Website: lowes
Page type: customer-info-address
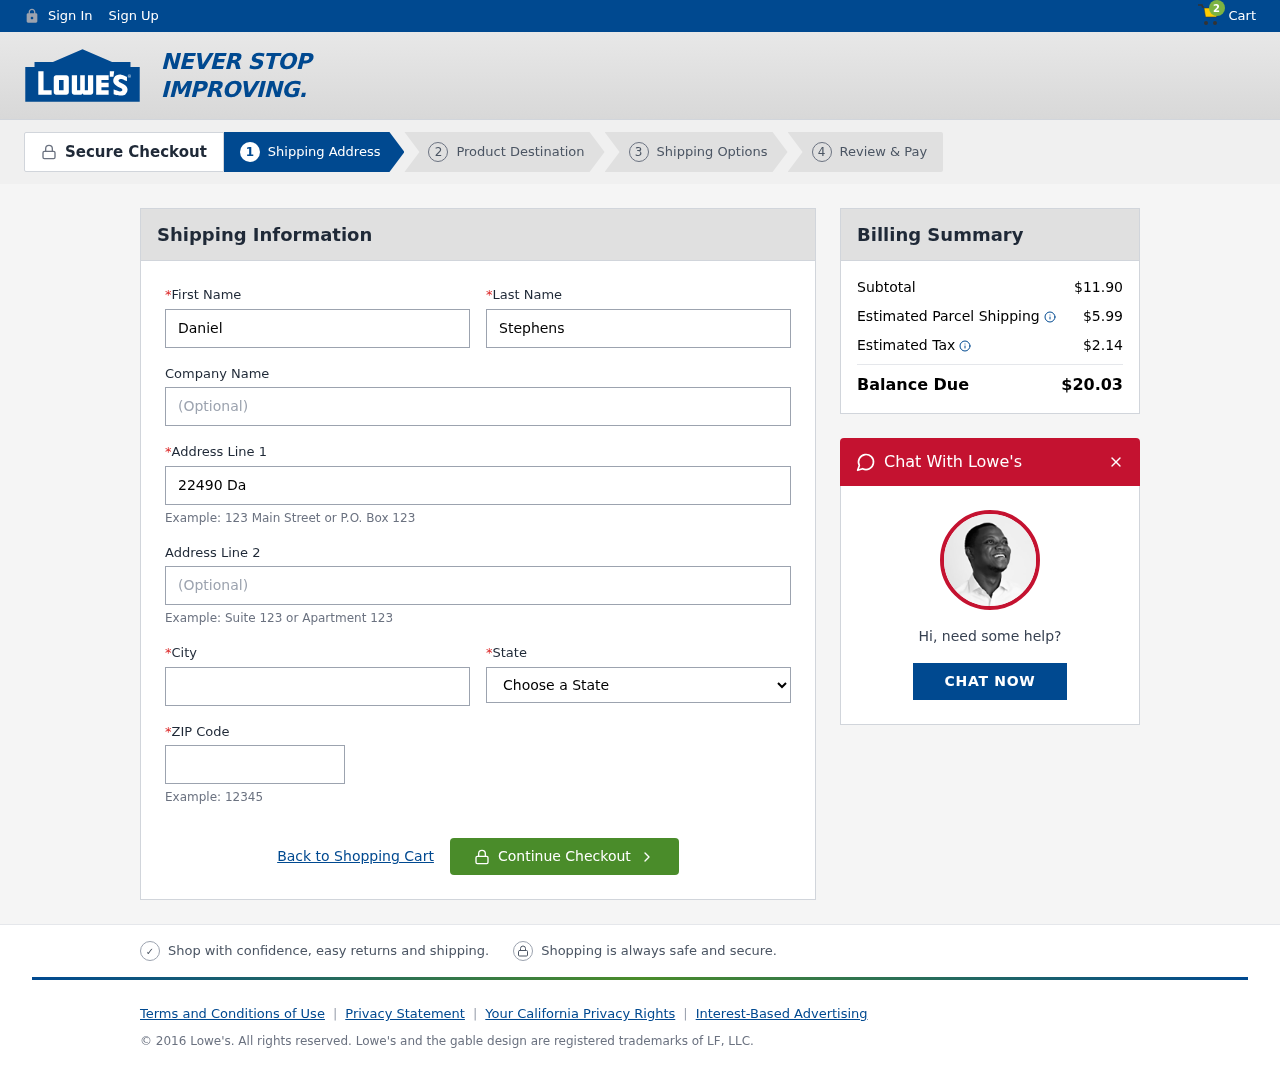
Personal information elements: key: PII_CITY
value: Lake Wendytown
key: PII_FIRSTNAME
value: Daniel
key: PII_LASTNAME
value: Stephens
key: PII_POSTCODE
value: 75602
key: PII_STATE
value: Kentucky
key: PII_STREET
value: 22490 David Village Suite 010
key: PII_STREET2
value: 39827 Amanda Ports Suite 646
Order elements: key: ORDER_NUM_ITEMS
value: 2
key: ORDER_SUBTOTAL
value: $11.90
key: ORDER_SHIPPING_COST
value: $5.99
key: ORDER_TAX
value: $2.14
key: ORDER_TOTAL
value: $20.03